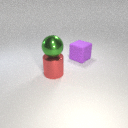
large red metal cylinder below large green metal sphere